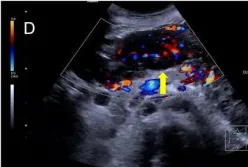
Rich blood flow signals in the area.
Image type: radiology (ultrasound)